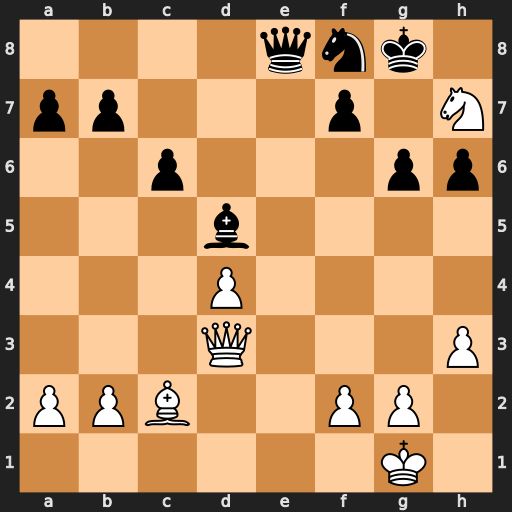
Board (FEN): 4qnk1/pp3p1N/2p3pp/3b4/3P4/3Q3P/PPB2PP1/6K1
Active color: w
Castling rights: -
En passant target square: -
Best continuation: Nf6+ Kg7 Nxe8+